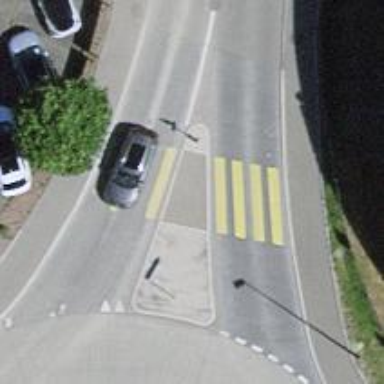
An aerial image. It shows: Zebra crossing on the road.